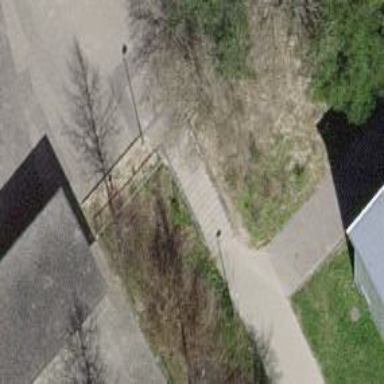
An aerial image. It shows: Set of concrete steps.